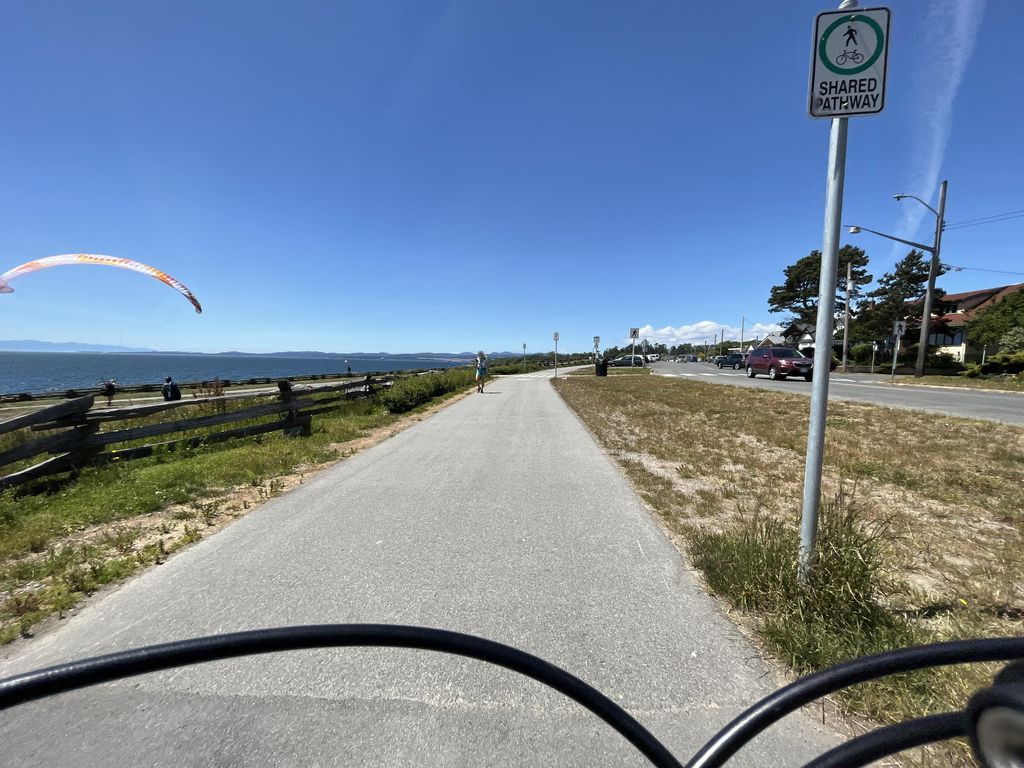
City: victoria